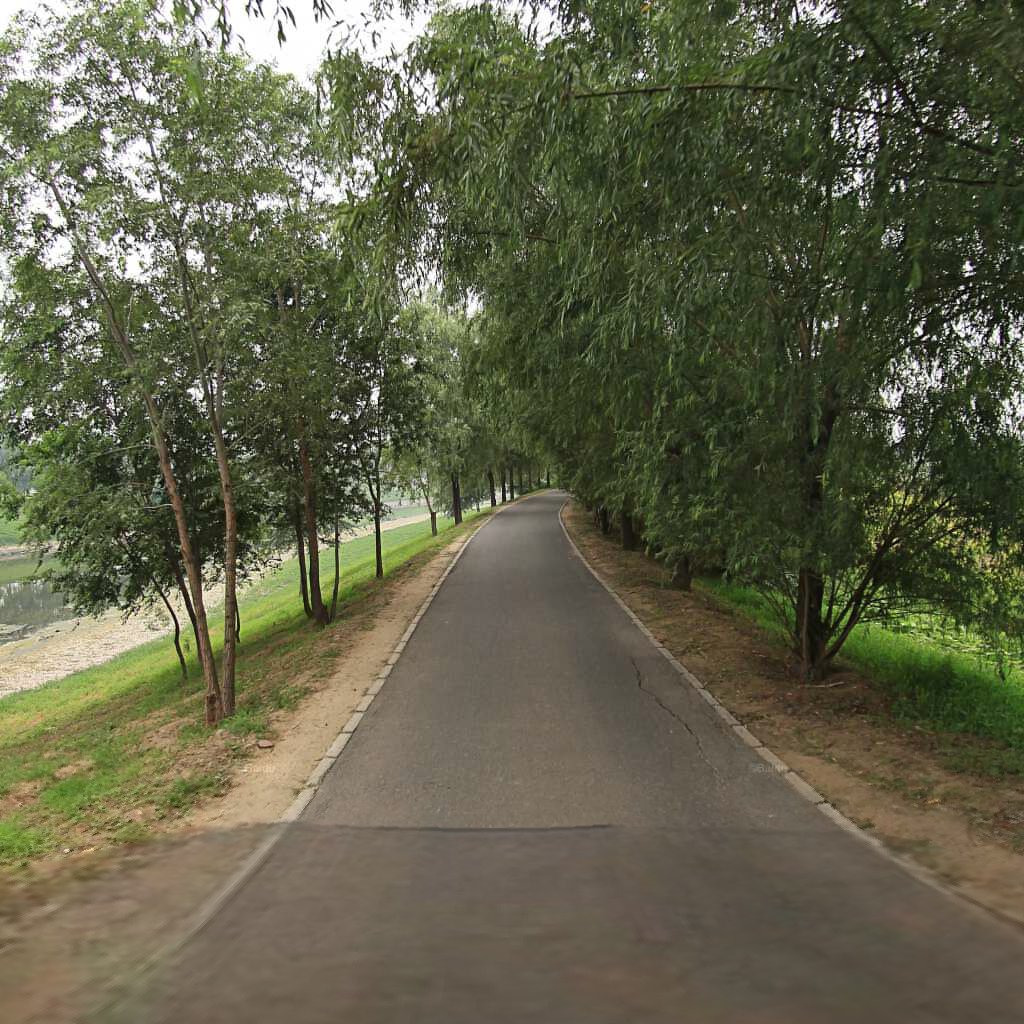
Region: Chaoyang
Road damage annotations: longitudinal crack